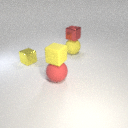
large red rubber sphere below small yellow rubber cube